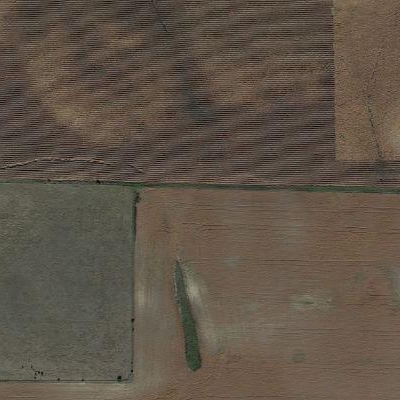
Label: Field